Field crop: maize
Growth stage: 2
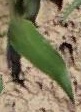
Species: maize